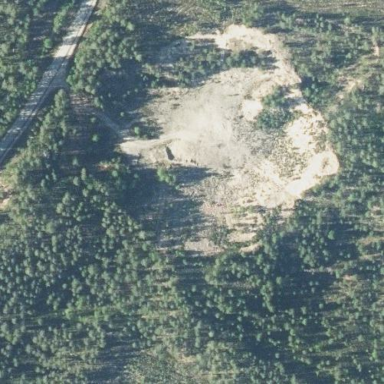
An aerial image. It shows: Quarry area rich in gravel resources.